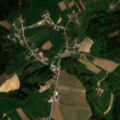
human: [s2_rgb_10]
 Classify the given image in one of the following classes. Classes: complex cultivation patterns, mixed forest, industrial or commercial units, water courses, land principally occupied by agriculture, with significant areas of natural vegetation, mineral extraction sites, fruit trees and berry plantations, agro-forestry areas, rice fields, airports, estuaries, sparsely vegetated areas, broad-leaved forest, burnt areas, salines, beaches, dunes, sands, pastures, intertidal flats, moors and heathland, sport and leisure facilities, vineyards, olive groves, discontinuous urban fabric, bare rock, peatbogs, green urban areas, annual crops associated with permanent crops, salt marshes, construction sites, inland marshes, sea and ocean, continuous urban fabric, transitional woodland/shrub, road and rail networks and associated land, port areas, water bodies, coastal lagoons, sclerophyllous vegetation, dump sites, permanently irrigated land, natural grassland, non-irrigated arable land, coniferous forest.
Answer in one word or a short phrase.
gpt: pastures, complex cultivation patterns, mixed forest